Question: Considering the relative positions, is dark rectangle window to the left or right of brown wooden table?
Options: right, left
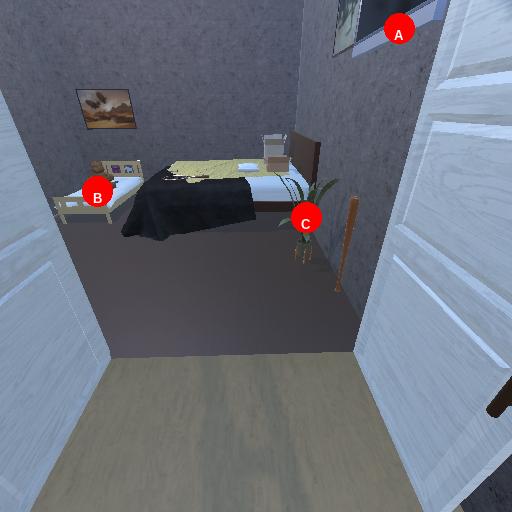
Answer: right